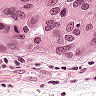
Metastatic tissue present: yes